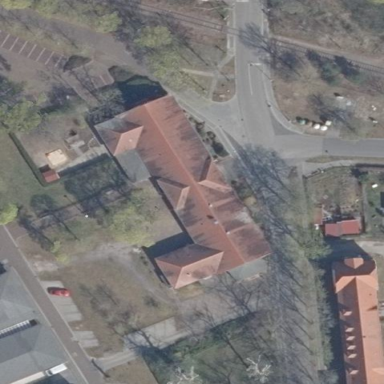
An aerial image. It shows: Building.